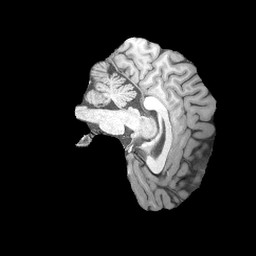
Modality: T1w
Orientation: sagittal
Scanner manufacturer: siemens
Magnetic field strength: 3 T
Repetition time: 2.08 s
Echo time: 0.00464 s